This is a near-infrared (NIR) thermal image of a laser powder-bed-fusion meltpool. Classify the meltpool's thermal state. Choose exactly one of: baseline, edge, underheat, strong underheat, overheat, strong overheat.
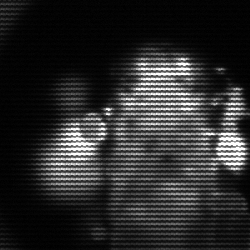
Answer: strong underheat